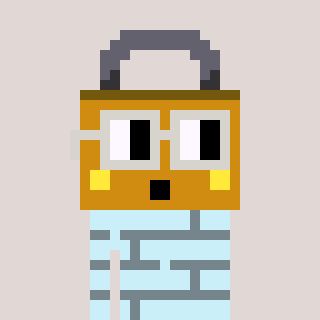
a pixel art character with square light gray glasses, a lock-shaped head and a cold-colored body on a warm background